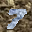
Label: 7